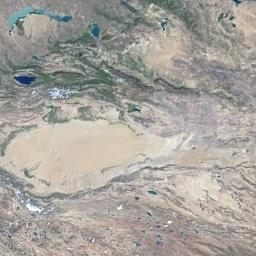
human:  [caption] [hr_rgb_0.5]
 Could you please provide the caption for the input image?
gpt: It is a large piece of yellow desert and the brown bare ground and there are some small lakes and some dense dark green chaparral  in the desert .

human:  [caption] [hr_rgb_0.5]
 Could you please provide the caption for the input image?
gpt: There are many lines in the desert .

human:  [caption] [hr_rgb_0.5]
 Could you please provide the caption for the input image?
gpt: The desert is surrounded by some mountains and lakes .

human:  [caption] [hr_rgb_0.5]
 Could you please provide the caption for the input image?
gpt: The white desert is next to the bare land and lakes .

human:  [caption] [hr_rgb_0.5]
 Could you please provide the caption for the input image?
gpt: A desert with lakes and some land like green points .